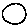
Label: circle